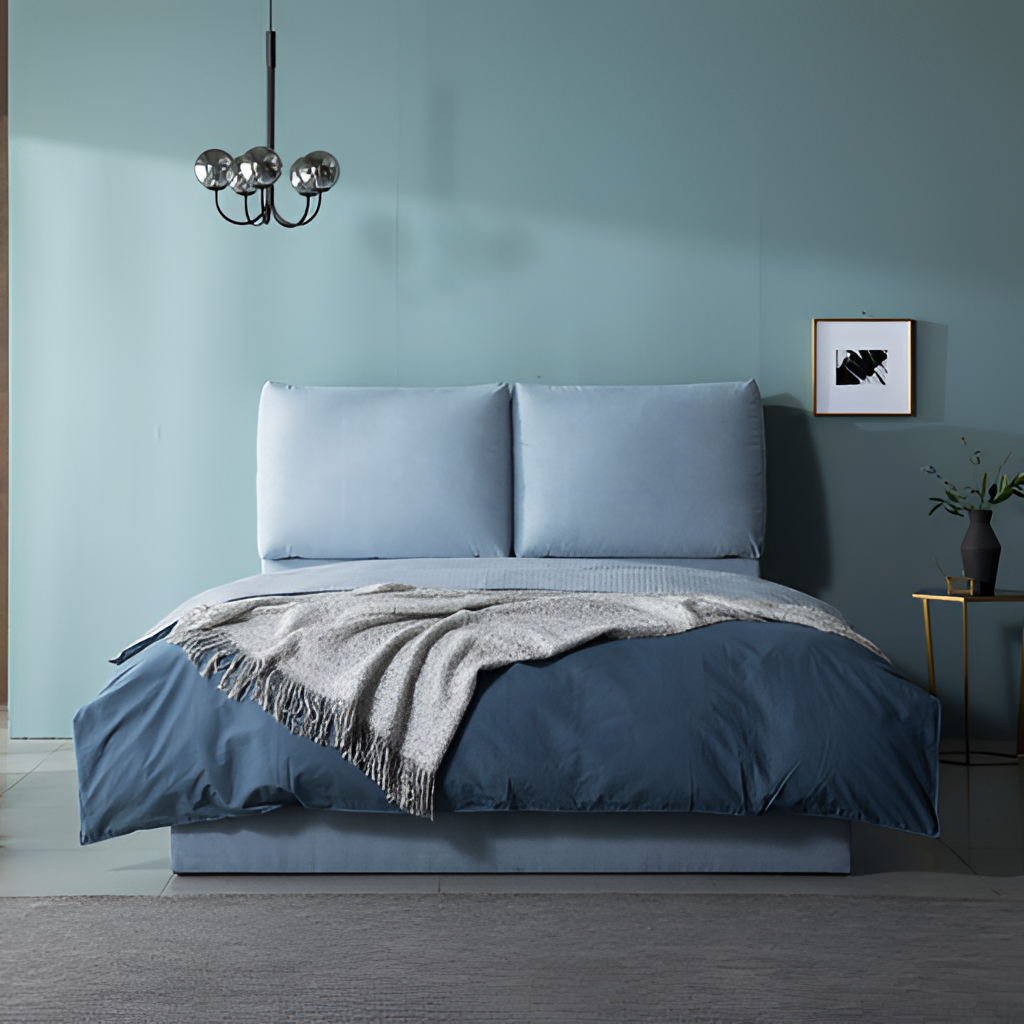
bedroom, fabric bed, modern, gray tile flooring, with large square pattern, paint wallpaper, with solid pattern